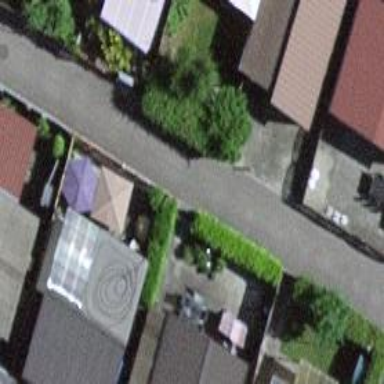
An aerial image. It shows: Alley with asphalt surface designated as service road.